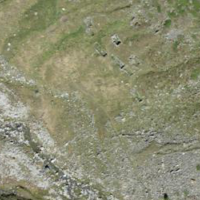
EUNIS habitat code: 31
Species observed at this site:
Oenanthe oenanthe